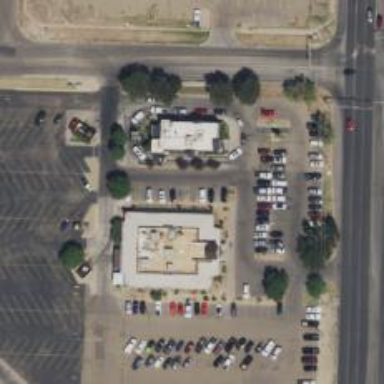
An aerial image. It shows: Parking space is available.